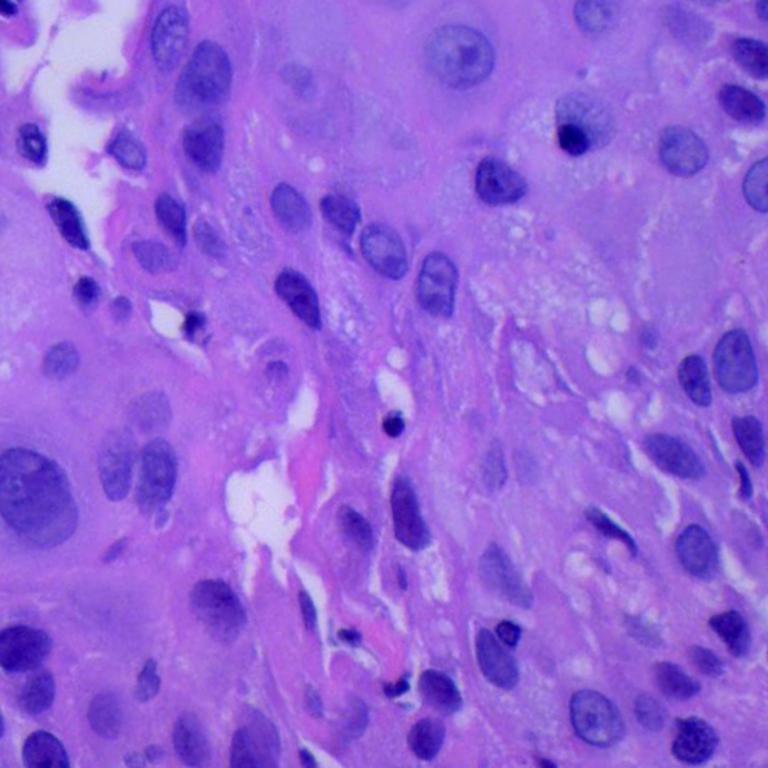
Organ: lung
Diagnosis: squamous carcinomas